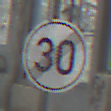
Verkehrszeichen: EndeGeschwindigkeit30
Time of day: Midday
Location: Roofed (Special)
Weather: Overcast
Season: NotSpecified
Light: Natural